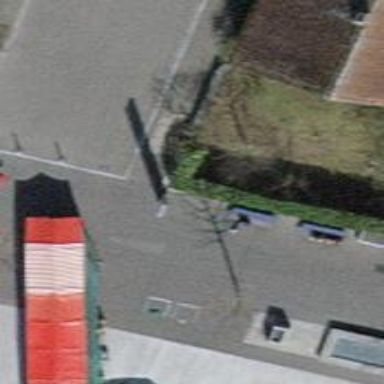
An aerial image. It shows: Blue bench.